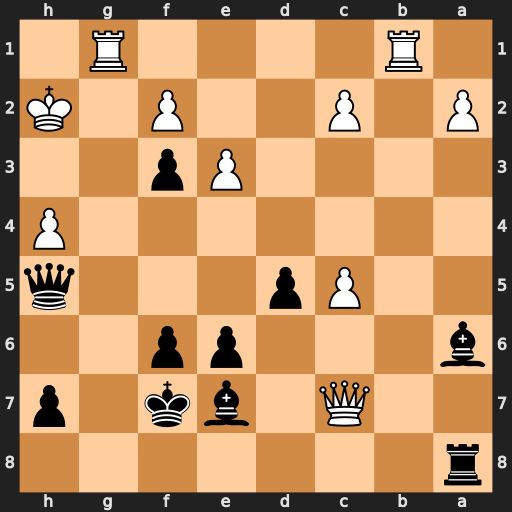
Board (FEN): r7/2Q1bk1p/b3pp2/2Pp3q/7P/4Pp2/P1P2P1K/1R4R1
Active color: b
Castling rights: -
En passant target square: -
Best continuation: Qxh4#